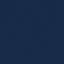
Land use / land cover class: SeaLake